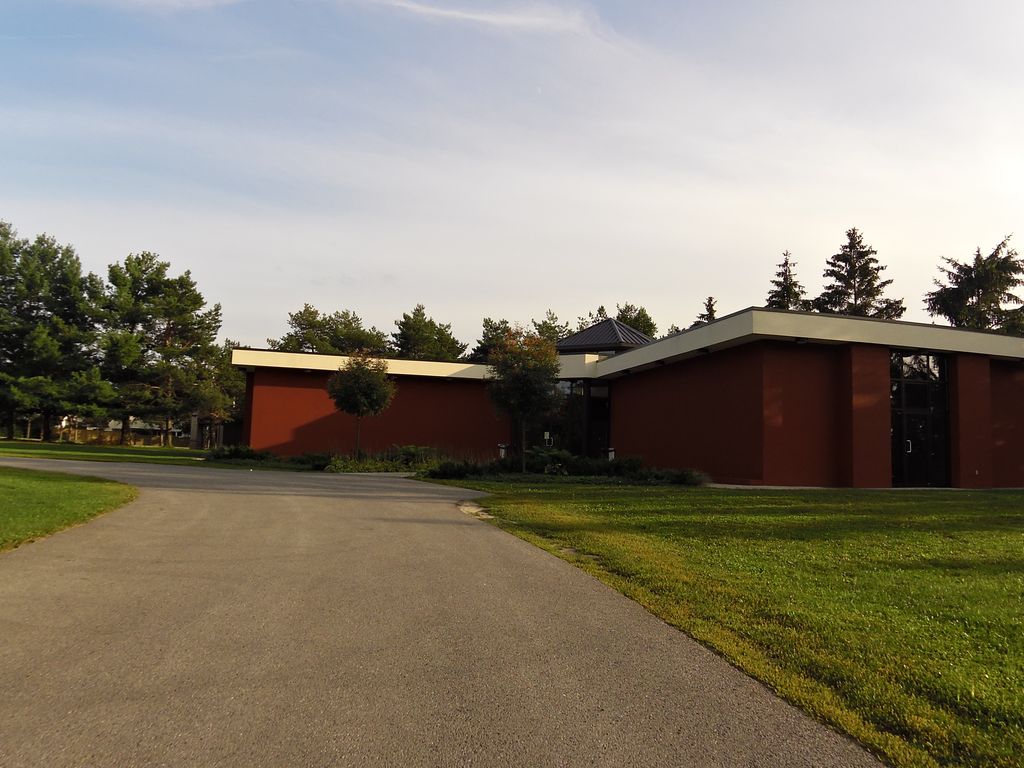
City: ottawa-gatineau